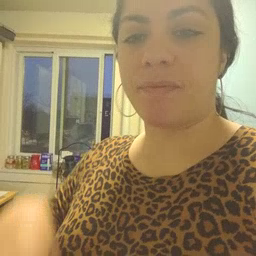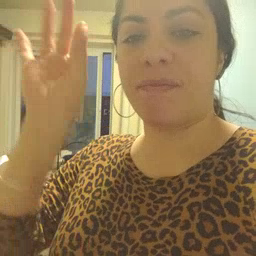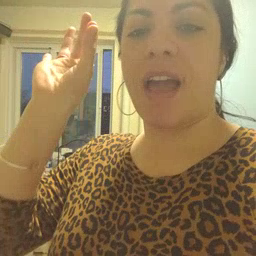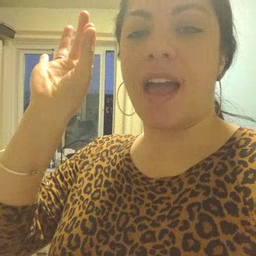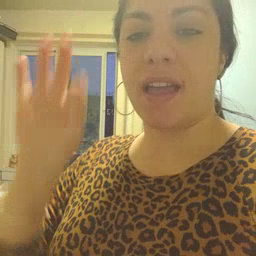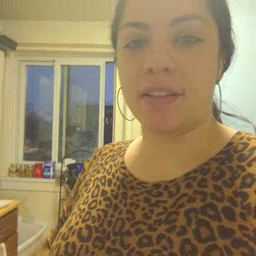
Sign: find